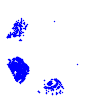
Particle: proton